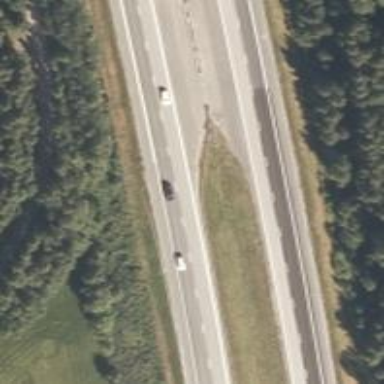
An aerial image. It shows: View of motorway.